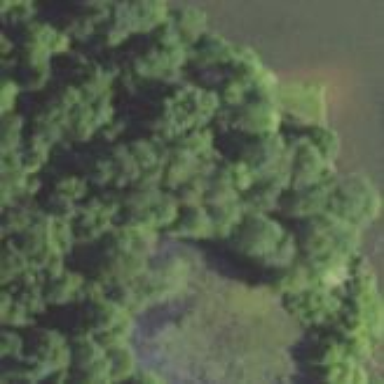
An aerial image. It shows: Small pond formed by natural water.